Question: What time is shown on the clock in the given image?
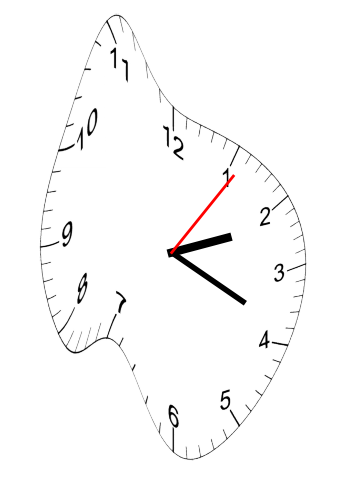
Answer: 02:19:06